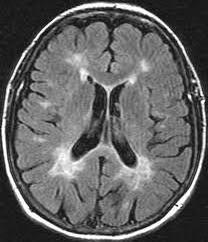
Label: notumor